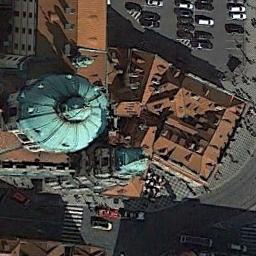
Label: church